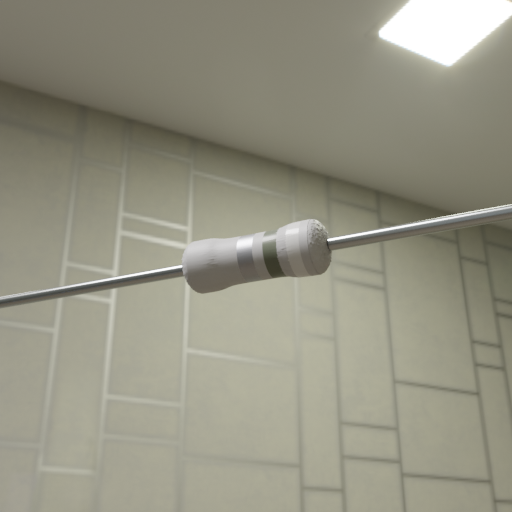
Resistor colour bands (in order): silver, gray, white